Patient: sex M, age 53
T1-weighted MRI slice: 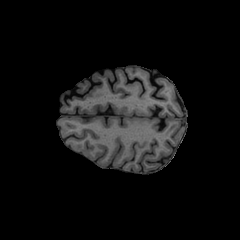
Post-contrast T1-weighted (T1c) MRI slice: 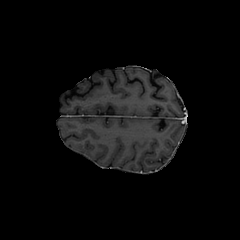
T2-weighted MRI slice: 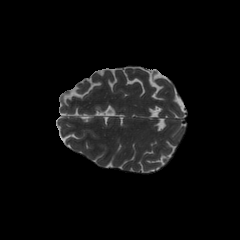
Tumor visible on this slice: no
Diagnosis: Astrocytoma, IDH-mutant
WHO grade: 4